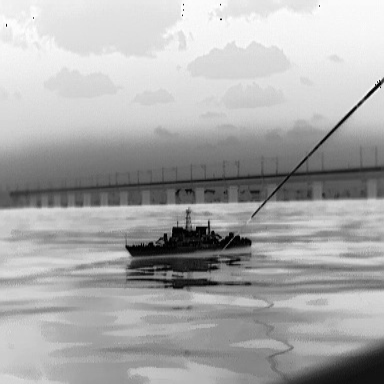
There is a warship in the infrared image.